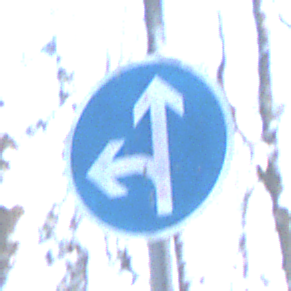
Verkehrszeichen: VorgeschriebeneFahrtrichtungGeradeausOderLinks
Umgebung: Outdoor, Nature
Tageszeit: MorningAfternoon
Wetter: Clear
Licht: Natural
Jahreszeit: Winter
Kontrast: LowContrast